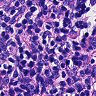
Metastatic tissue present: no